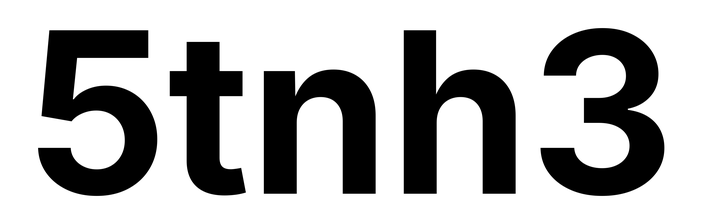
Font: Inter_Bold